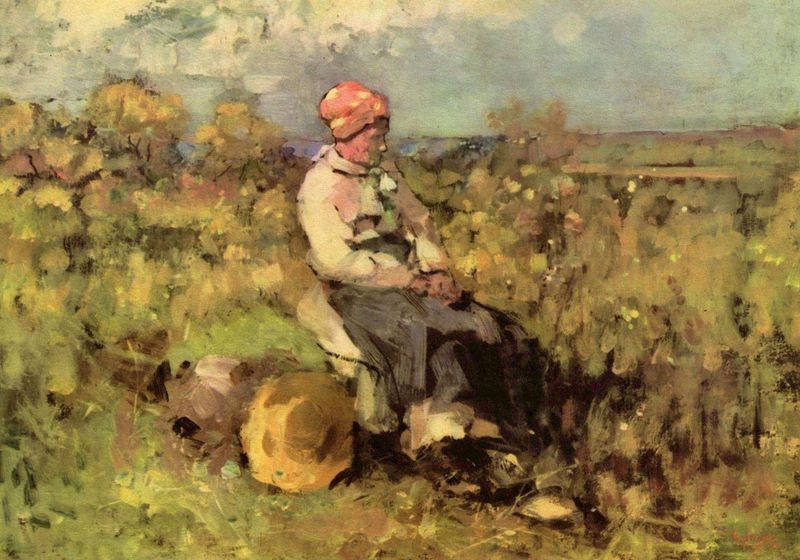
Titel: Alte Frau aus Brolles
Künstler: Nicolae Grigorescu
Standort: Bukarest
Institution: Muzeul de Arta
Schlagwörter: baum, blau, felsen, gemälde, himmel, kopf, meer, schatten, wasser, weiß, wolken, bäume, cezanne, gelb, grün, impressionismus, landschaft, see, sitzen, äste, blumen, braun, frau, grau, holz, hut, kleid, licht, nase, profil, schwarz, stroh, dame, gras, rot, schal, tuch, wiese, haube, malerei, rock, alt, jacke, mütze, alte, bluse, gesicht, kragen, stein, hände, portrait, porträt, öl, baumstamm, feld, felder, gräser, horizont, hügel, natur, stamm, zweige, busch, büsche, sonne, land, gold, sitzend, saum, rosa, arbeit, garten, schürze, magd, sommer, schuhe, acker, bäuerin, ernte, feldarbeit, mittag, herbst, pause, rast, bank, blue, hands, hat, red, white, black, blouse, dress, france, gefaltet, green, modern, nose, sit, sitting, skirt, woman, kopftuch, strohhut, strohut, halstuch, flowers, korb, allein, schoß, sonnenhut, baumkronen, bauer, punkte, laviert, helligkeit, tupfen, sitzfigur, wood, cloud, clouds, rocks, sky, tree, rinde, field, summer, trees, felsbrocken, grüntöne, autumn, forest, grass, bushes, plants, hopfen, color, impressionism, scarf, french, ausruhen, rasten, baumstumpf, pantoffeln, abstract, bäurin, arms, clothes, pastoral, umgebung, shoe, farm, farmer, blue sky, arbeiterin, ballen, pausieren, meditativ, hay, straw, van gogh, jahresringe, millet, vincent, schnittfläche, sitzem, jungle, weed, woman with hat, ssummer, clou, ceazanne